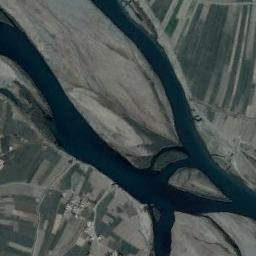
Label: river